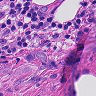
Metastatic tissue present: yes